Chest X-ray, PA view. Patient: 51 years old, sex F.
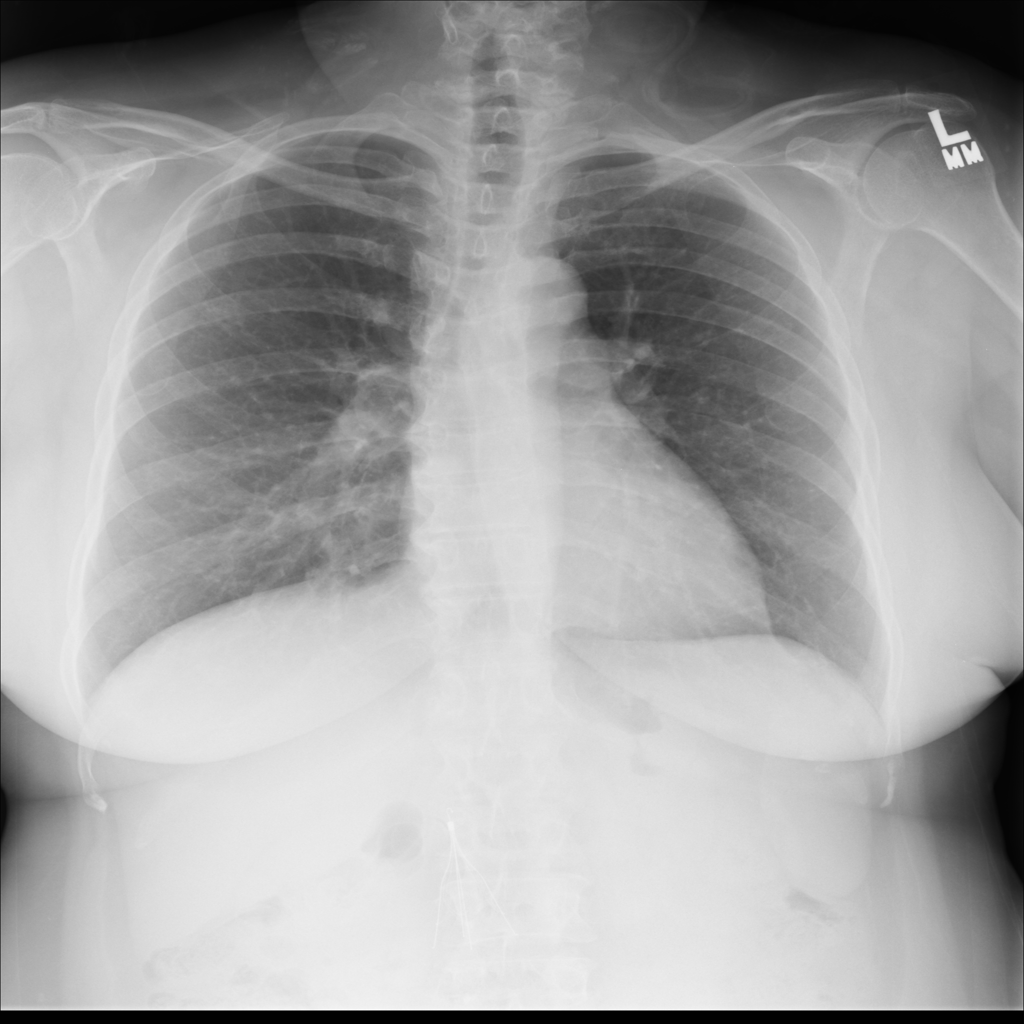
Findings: No Finding